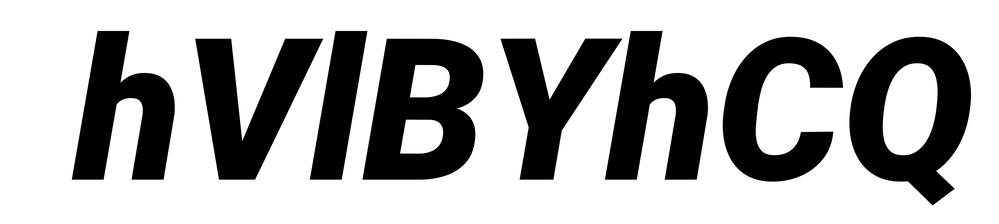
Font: Roboto-Italic_Black_Italic